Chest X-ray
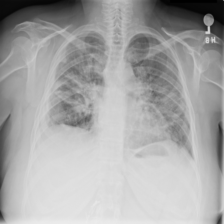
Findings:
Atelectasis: negative
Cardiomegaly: negative
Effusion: negative
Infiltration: positive
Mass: negative
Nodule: negative
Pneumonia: negative
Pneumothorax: negative
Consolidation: negative
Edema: negative
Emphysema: negative
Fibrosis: negative
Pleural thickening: negative
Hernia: negative